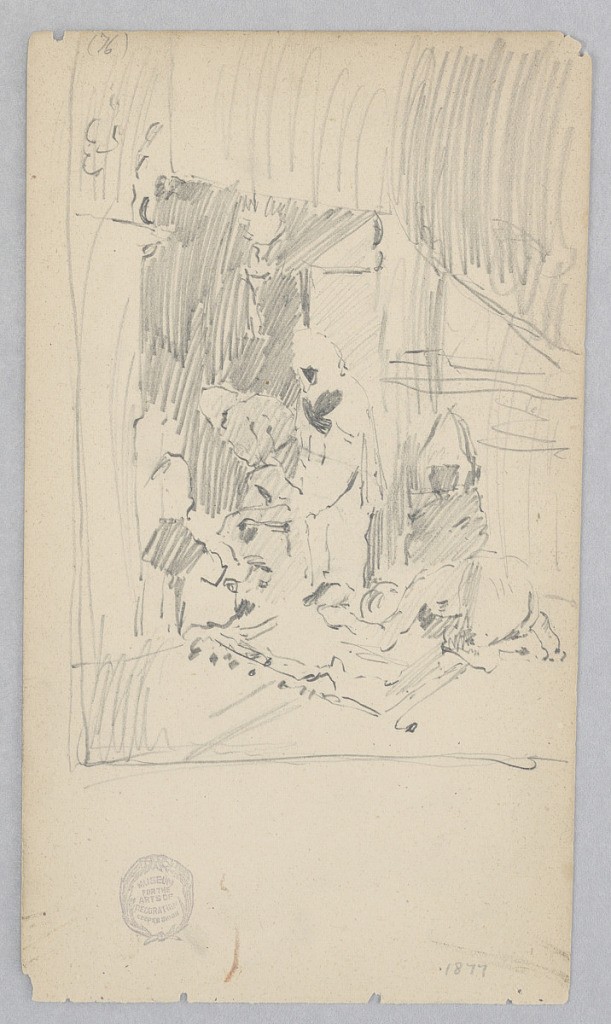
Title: Entrance to a Mosque
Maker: Robert Frederick Blum, American, 1857–1903
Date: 1877
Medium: Graphite on wove paper
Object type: Drawing
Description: Sketch of four male figures entering a mosque.